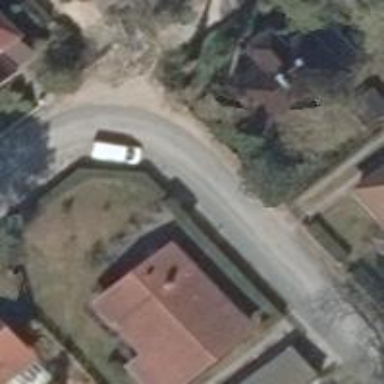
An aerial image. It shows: Residential road with compacted surface.